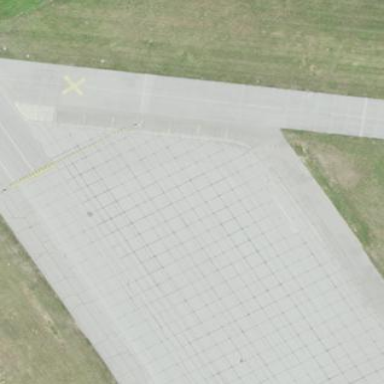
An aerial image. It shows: Apron at the airport.